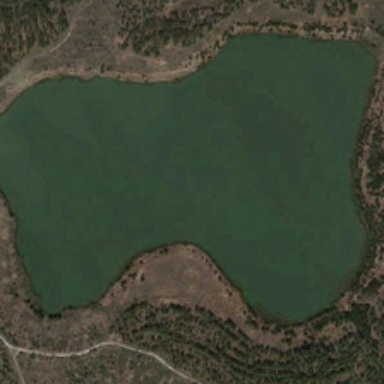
The pond is neatly divided into many parts .